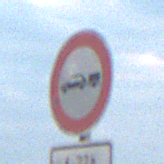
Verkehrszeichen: VerbotPersonenkraftwagenMitAnhaenger
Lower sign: ZeitangabenMitBeschraenkungAufWochentage4
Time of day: SunriseSunset
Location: Outdoor (Nature)
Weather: PartlyCloudy
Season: NotSpecified
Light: Natural